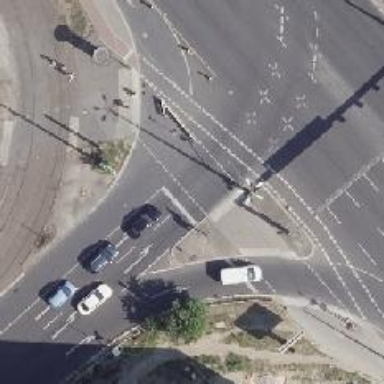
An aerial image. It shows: Asphalt footway with crossing controlled by traffic signals.